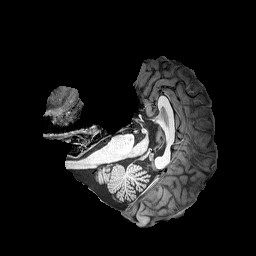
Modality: T1w
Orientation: axial
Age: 42
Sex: male
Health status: healthy